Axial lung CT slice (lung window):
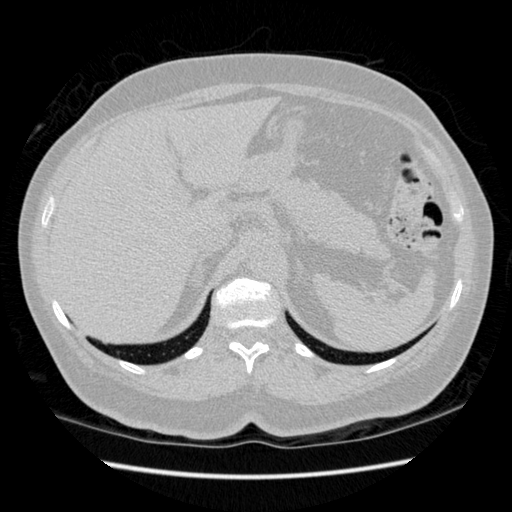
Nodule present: no